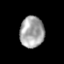
Tissue: prostate
Cell type: Myeloid cells
Senescence score: 0.2748
Nuclear area (px): 736
Mean DAPI intensity: 165.711